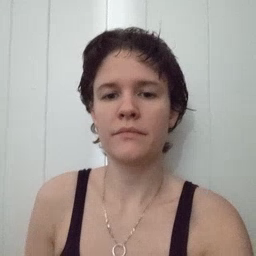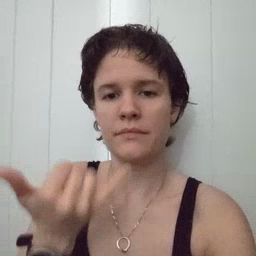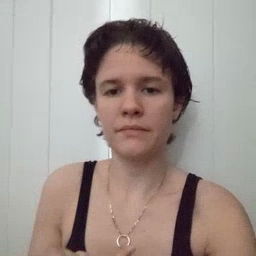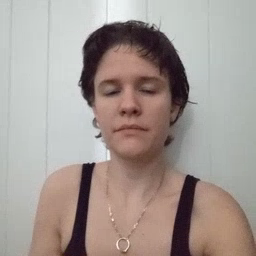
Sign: now